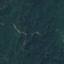
Land use / land cover class: Forest